Field crop: maize
Growth stage: 2
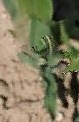
Species: maize